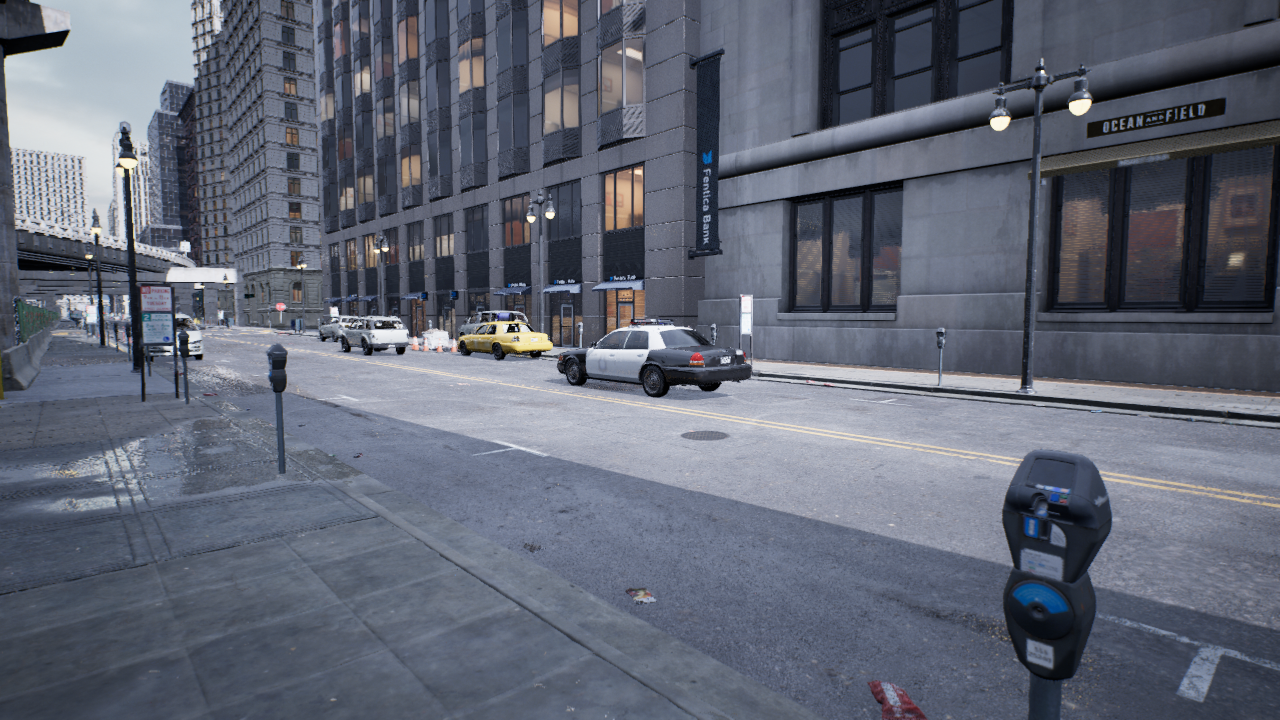
Venue: downtown
Lighting: overcast
Vehicle rig: sedan